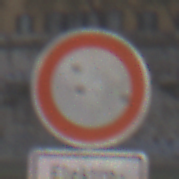
Verkehrszeichen: VerbotFahrzeugeAllerArt
Zusatzzeichen unten: BesondereFahrzeugeUndTransportgueter11
Umgebung: Outdoor, Suburban
Tageszeit: MorningAfternoon
Wetter: PartlyCloudy
Licht: Natural
Jahreszeit: NotSpecified
Kontrast: HighContrast